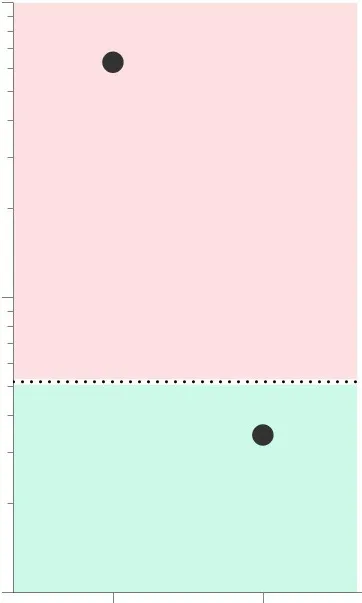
Results of the ExoVita test 10 days before and 5 months after pancreaticoduodenectomy.
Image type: chart (chart)